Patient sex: F
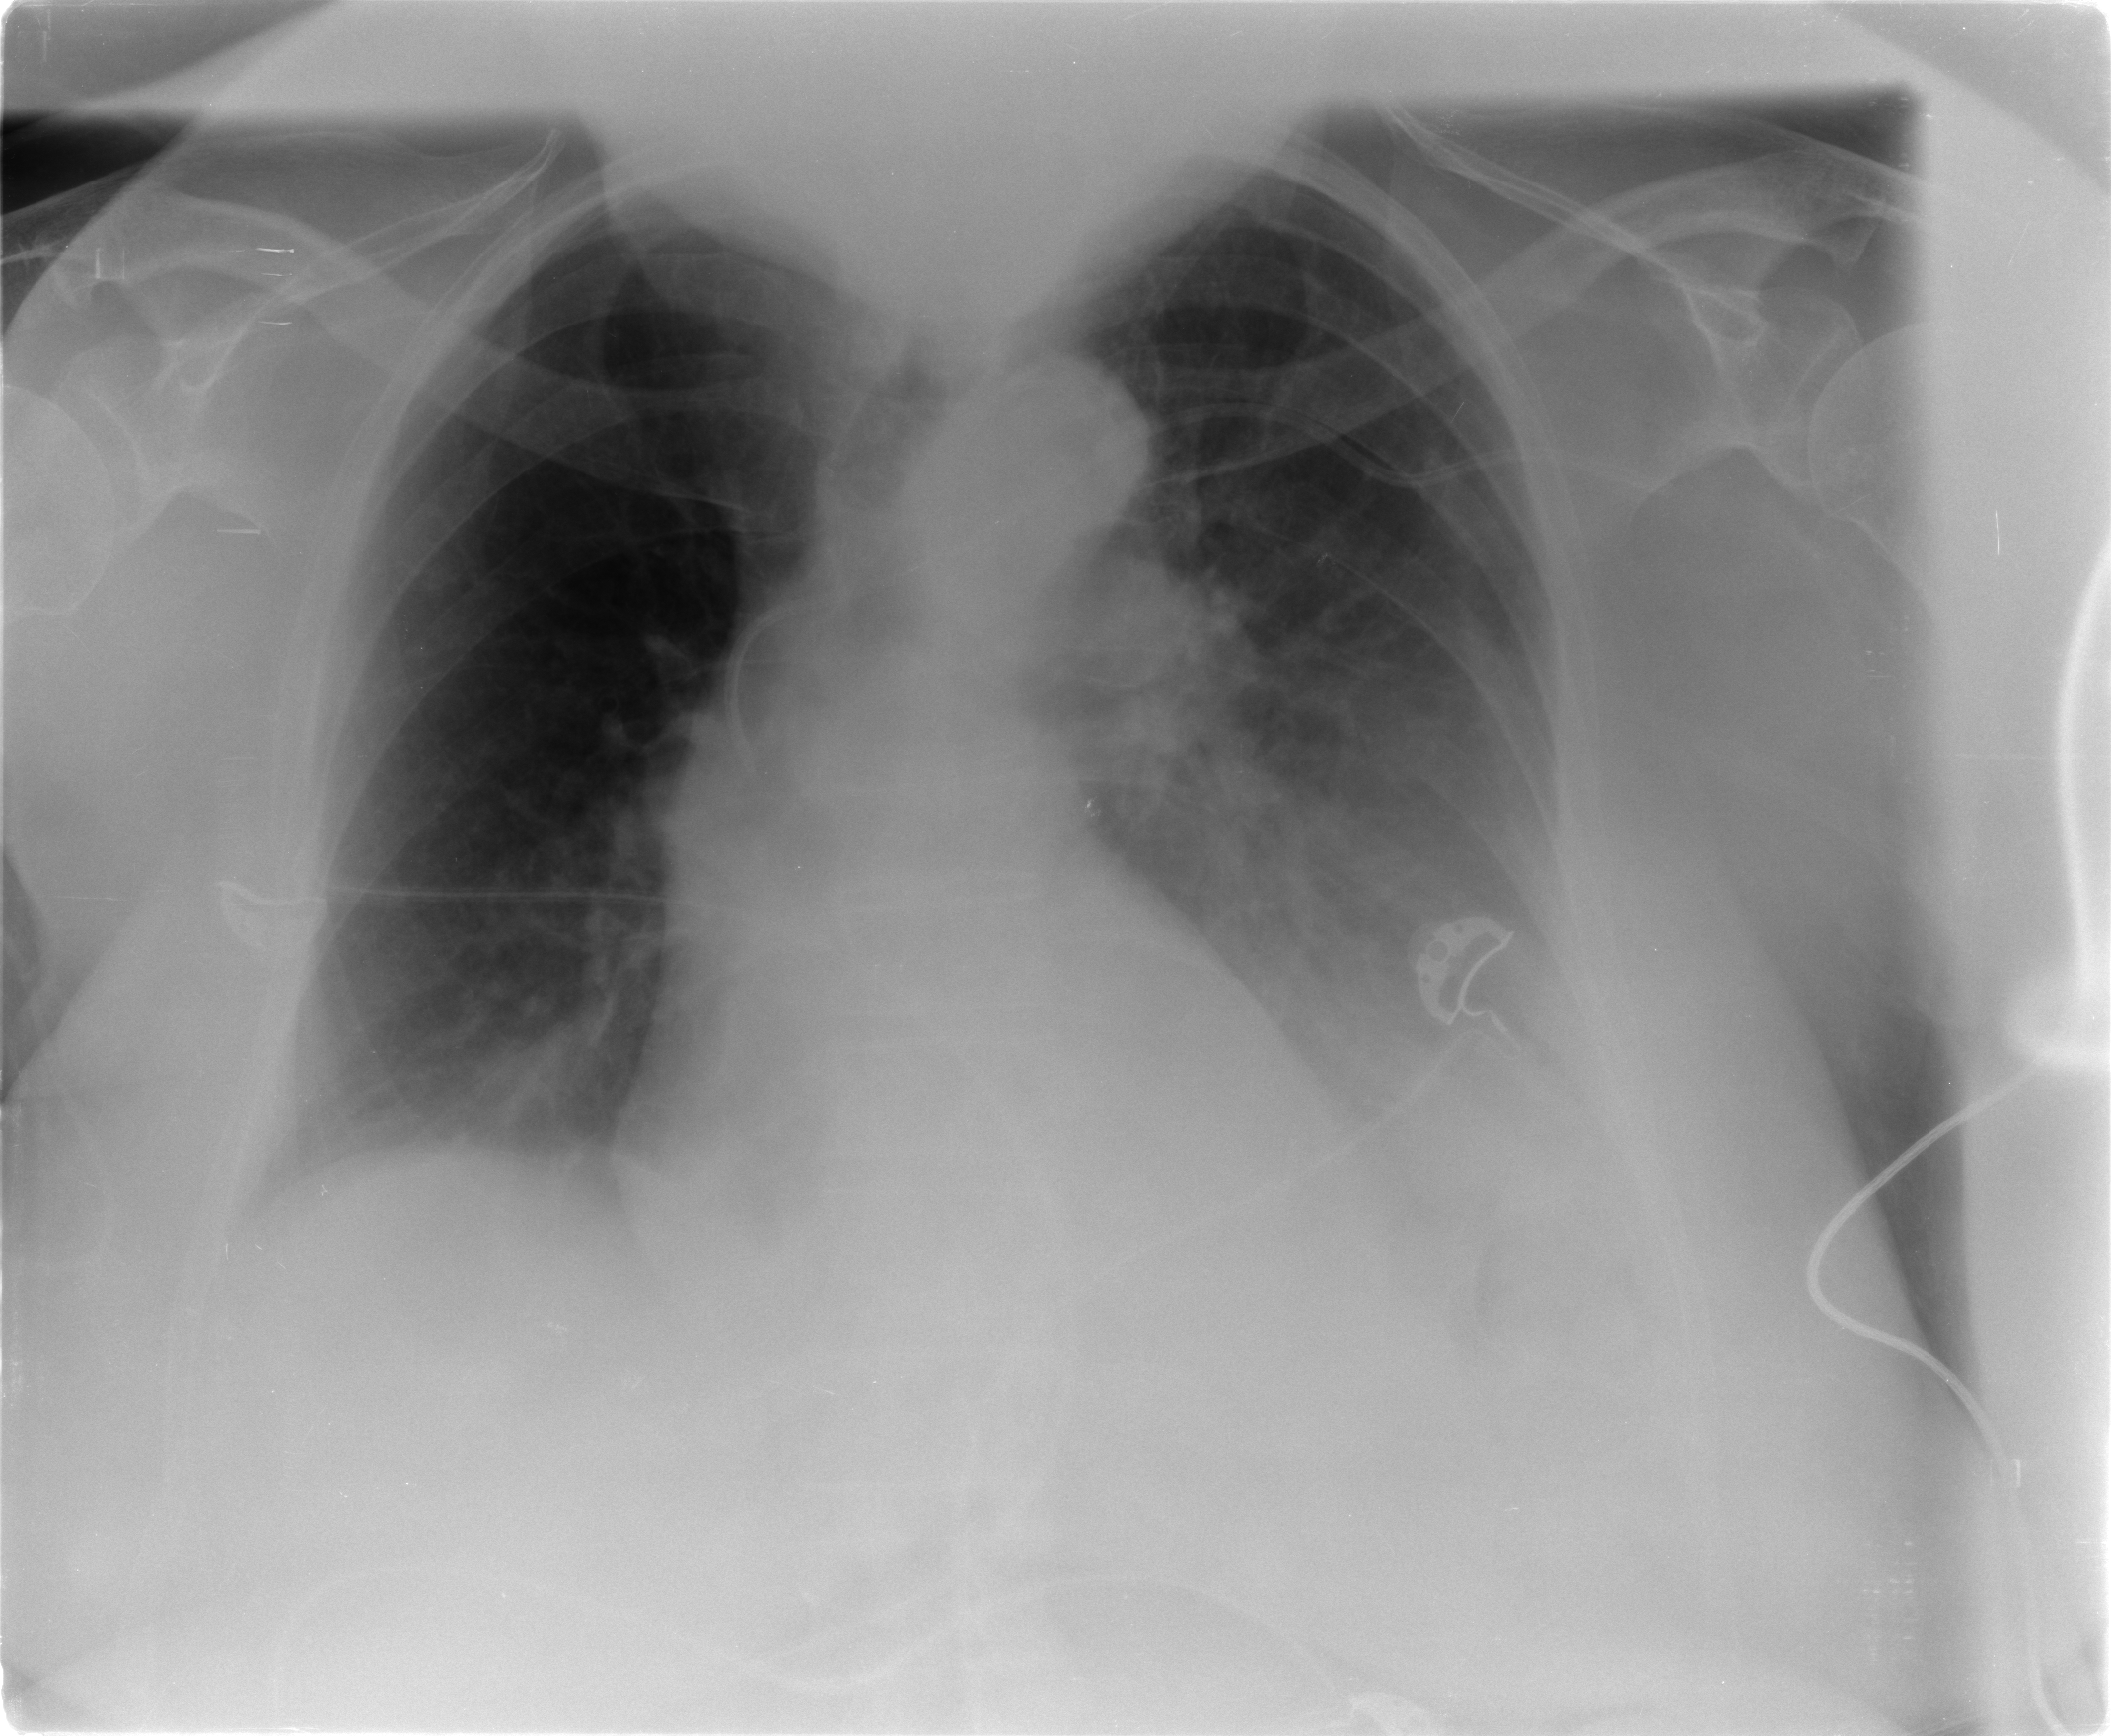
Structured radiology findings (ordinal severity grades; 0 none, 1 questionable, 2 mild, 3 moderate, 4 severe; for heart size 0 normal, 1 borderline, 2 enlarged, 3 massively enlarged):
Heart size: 0
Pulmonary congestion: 2
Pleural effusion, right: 1
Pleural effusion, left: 2
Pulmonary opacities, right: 0
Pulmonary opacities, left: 1
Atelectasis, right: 2
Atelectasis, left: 3